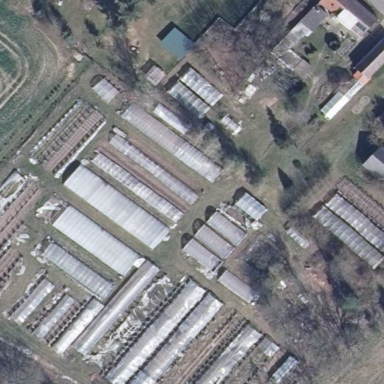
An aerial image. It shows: Greenhouse used for horticulture.